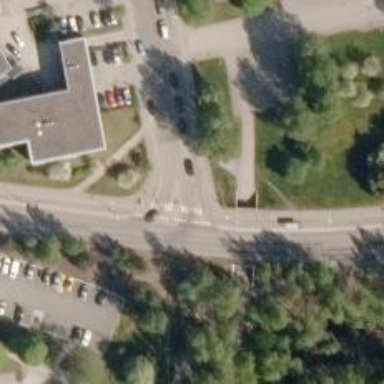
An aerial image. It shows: Cycleway crossing with asphalt surface.